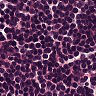
Metastatic tissue present: no